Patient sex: M
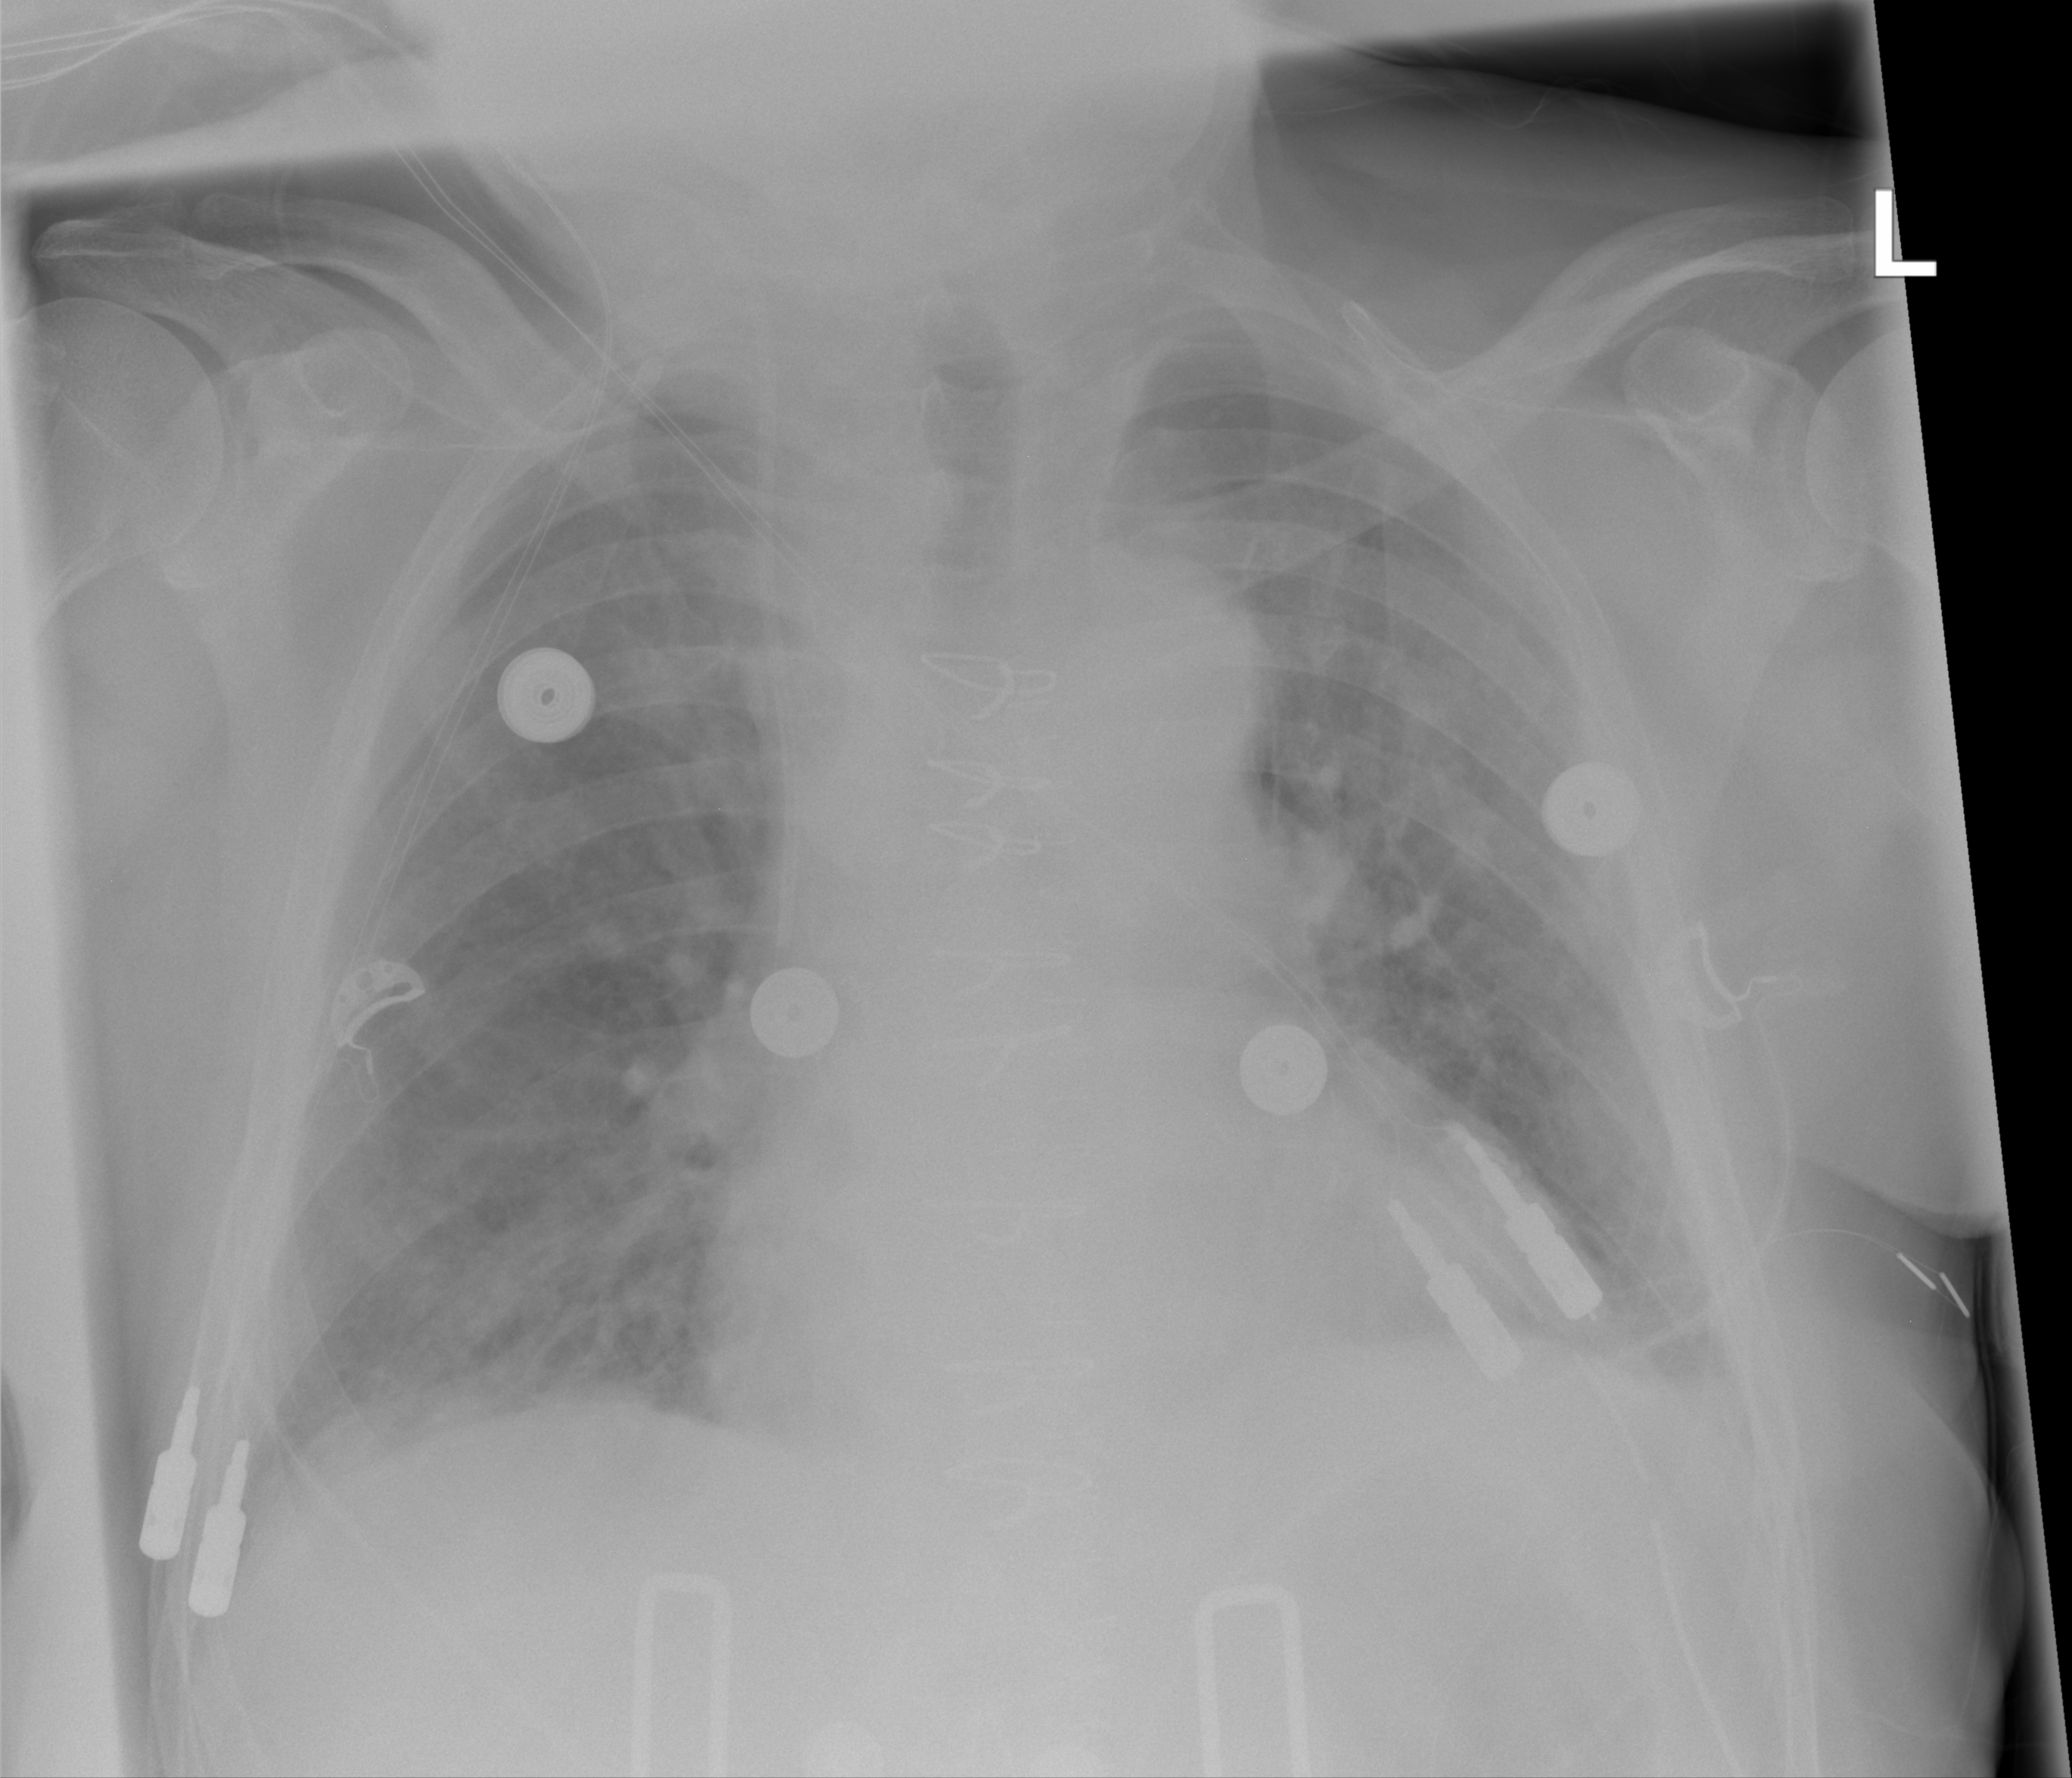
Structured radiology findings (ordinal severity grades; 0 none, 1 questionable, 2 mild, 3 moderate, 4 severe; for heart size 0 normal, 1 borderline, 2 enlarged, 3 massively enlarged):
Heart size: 2
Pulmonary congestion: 2
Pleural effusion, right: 0
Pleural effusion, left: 2
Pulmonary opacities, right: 2
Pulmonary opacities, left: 2
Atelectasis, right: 0
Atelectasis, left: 0